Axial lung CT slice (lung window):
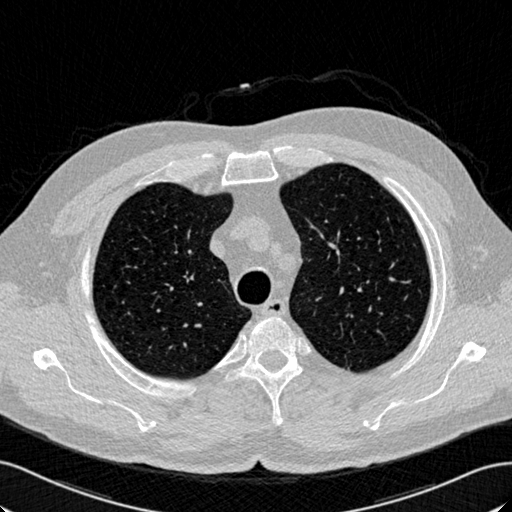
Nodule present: no